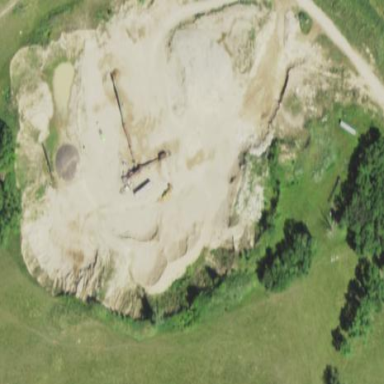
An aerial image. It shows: Quarry area rich in gravel resources.